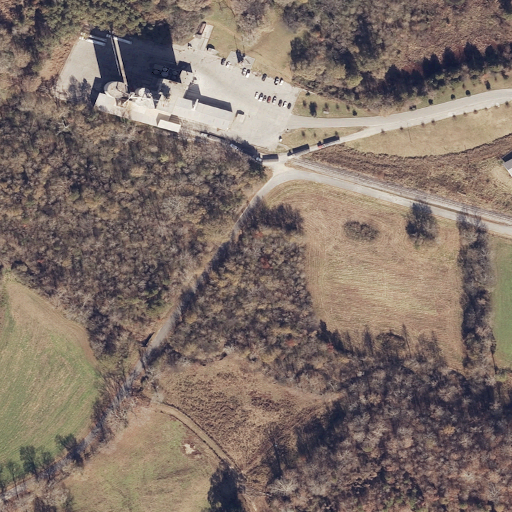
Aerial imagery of valley in Alabama named Greasy Cove containing pasture, mixed forest, deciduous forest, open development, herbaceous wetlands, low intensity development, medium intensity development, high intensity development, grassland, evergreen forest, and woody wetlands